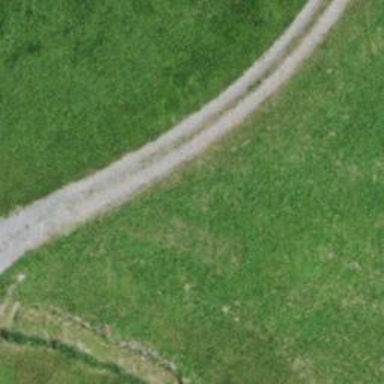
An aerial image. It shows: Service road with unpaved surface.